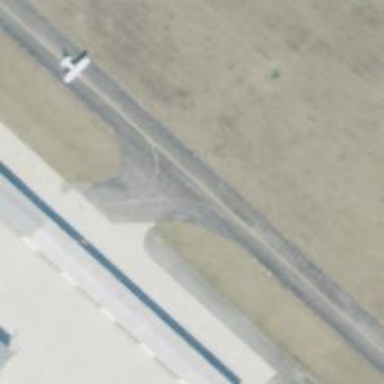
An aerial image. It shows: Taxiway at the airport with asphalt surface.